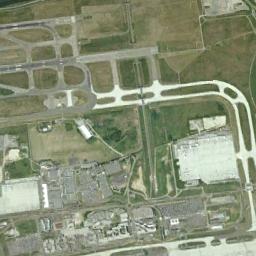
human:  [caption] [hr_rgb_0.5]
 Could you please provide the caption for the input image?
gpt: The airport was built in the middle of lush vegetation .

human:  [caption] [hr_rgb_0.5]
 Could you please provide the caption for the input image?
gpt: An airport with some runways and open areas on the lawn and some buildings beside .

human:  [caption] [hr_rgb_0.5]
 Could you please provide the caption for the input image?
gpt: There is an airport between many buildings and fields .

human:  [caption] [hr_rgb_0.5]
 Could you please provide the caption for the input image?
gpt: A complex airport with many runways and buildings .

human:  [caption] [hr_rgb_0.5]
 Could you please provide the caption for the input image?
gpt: The airport has many intersecting roads .